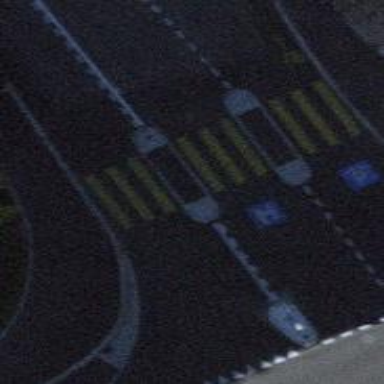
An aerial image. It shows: Kerb serving as barrier.